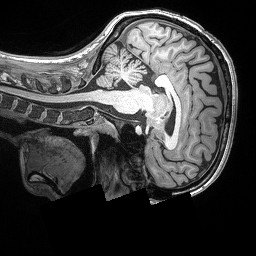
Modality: T1w
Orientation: sagittal
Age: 22
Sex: female
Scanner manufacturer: siemens
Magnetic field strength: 3 T
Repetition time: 2.17 s
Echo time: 0.00169 s